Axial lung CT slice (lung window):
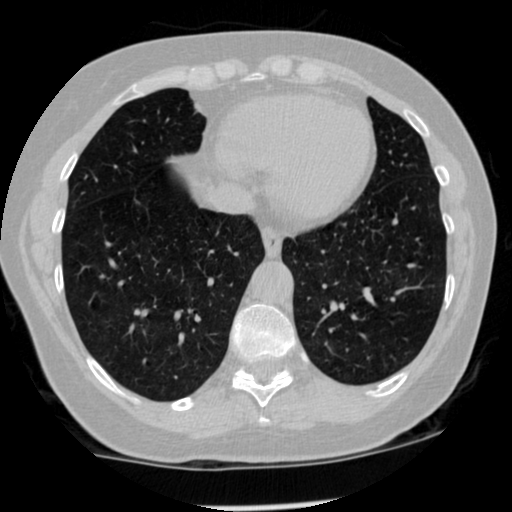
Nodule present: no